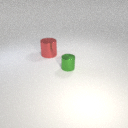
small green metal cylinder to the right of large red metal cylinder